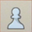
Piece: wP